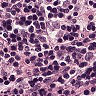
Metastatic tissue present: no